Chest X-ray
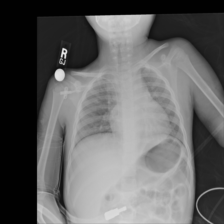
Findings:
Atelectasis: negative
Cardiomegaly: negative
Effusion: negative
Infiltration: negative
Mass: negative
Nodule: negative
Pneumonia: negative
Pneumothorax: negative
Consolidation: negative
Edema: negative
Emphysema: negative
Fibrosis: negative
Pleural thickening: negative
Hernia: negative